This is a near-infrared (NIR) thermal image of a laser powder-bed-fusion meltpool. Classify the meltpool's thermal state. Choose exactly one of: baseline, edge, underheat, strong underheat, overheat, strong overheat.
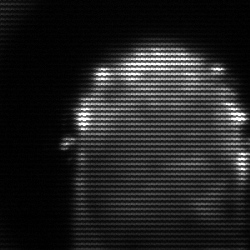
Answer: baseline